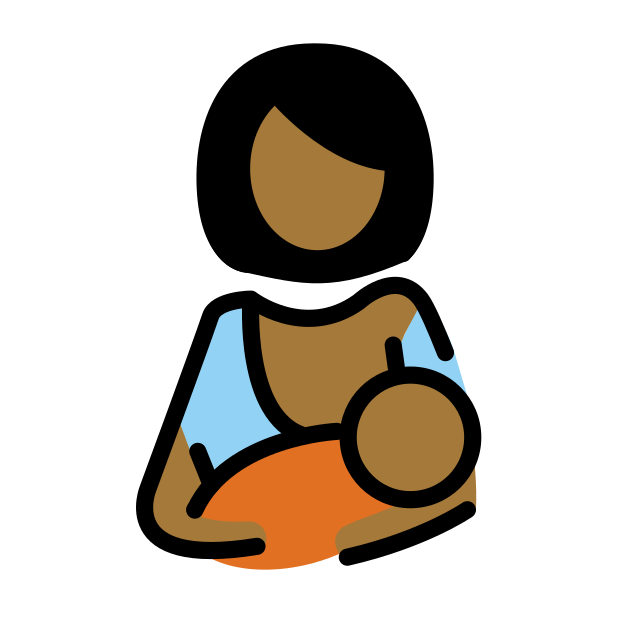
breast-feeding: medium-dark skin tone